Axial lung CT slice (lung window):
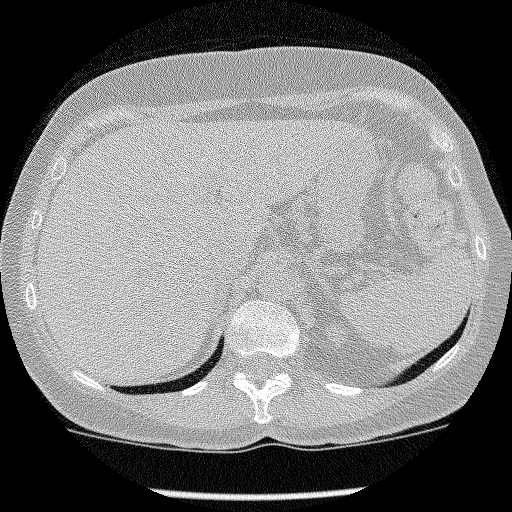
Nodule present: no